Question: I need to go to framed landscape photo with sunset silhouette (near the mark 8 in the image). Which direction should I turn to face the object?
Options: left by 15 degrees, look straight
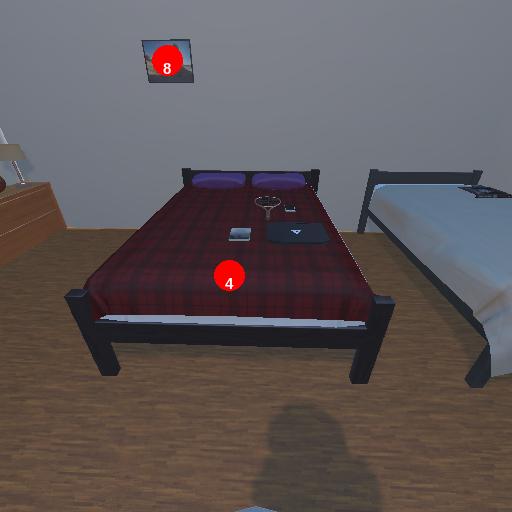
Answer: left by 15 degrees